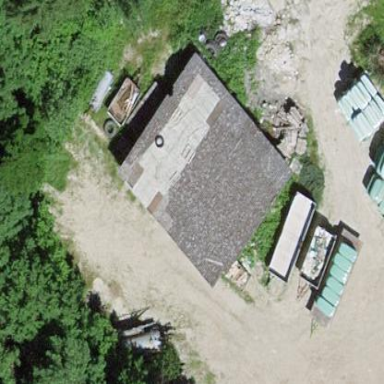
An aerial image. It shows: Shed building.